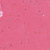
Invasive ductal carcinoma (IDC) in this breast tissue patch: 0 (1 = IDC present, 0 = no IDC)